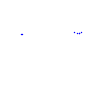
Particle: proton